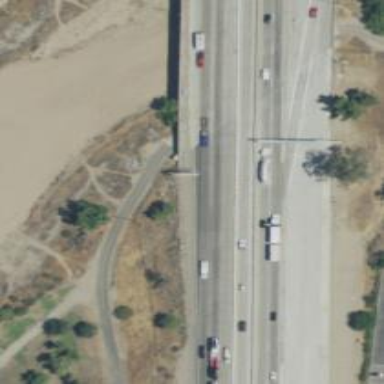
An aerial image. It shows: Motorway bridge.